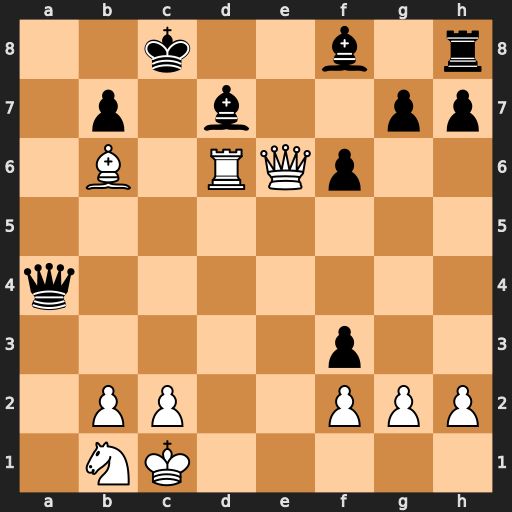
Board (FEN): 2k2b1r/1p1b2pp/1B1RQp2/8/q7/5p2/1PP2PPP/1NK5
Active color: w
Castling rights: -
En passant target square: -
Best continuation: Qe8+ Bxe8 Rd8#